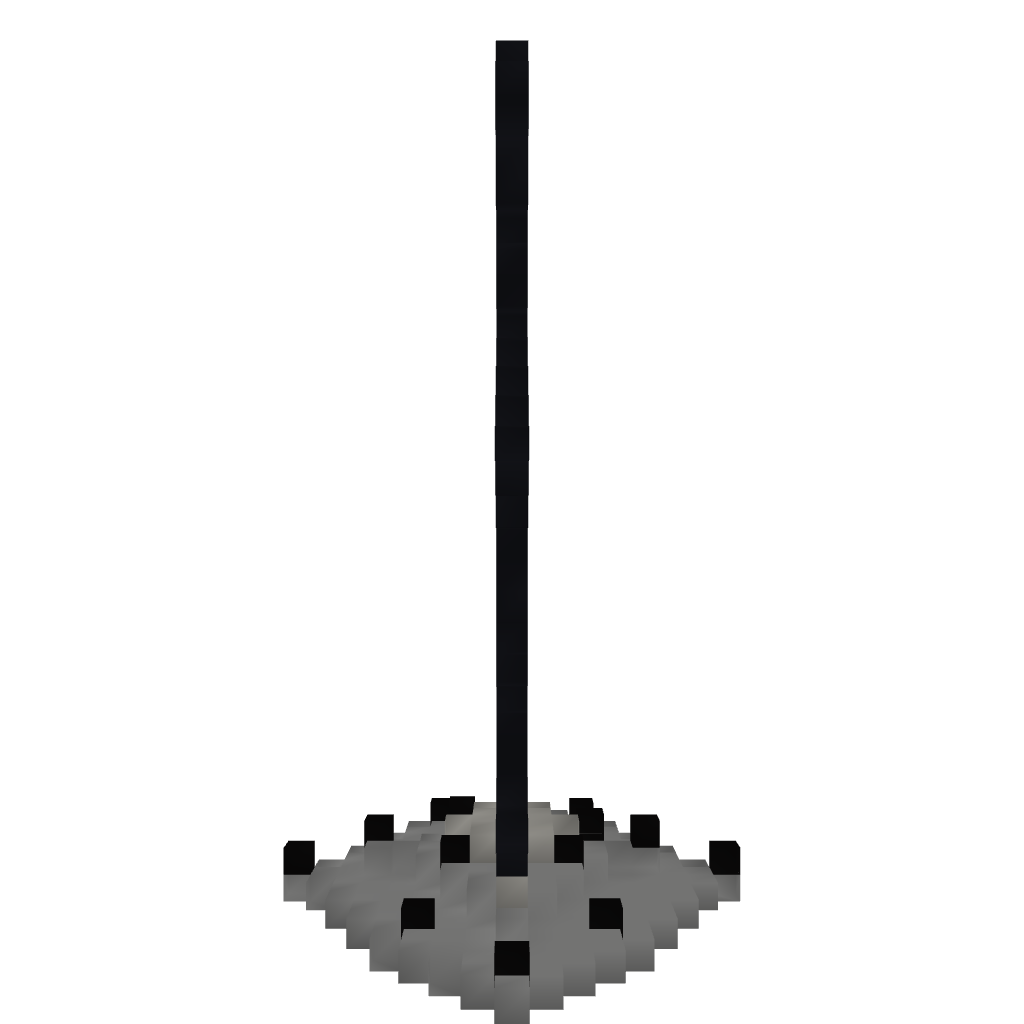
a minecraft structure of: Black Mage FF1 (NES)